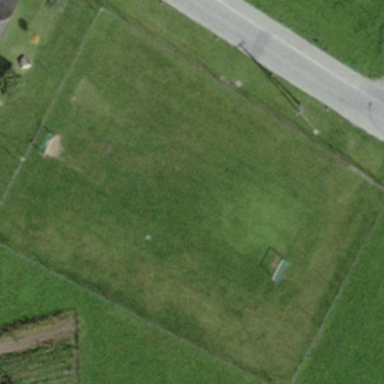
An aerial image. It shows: Grass pitch used for soccer.